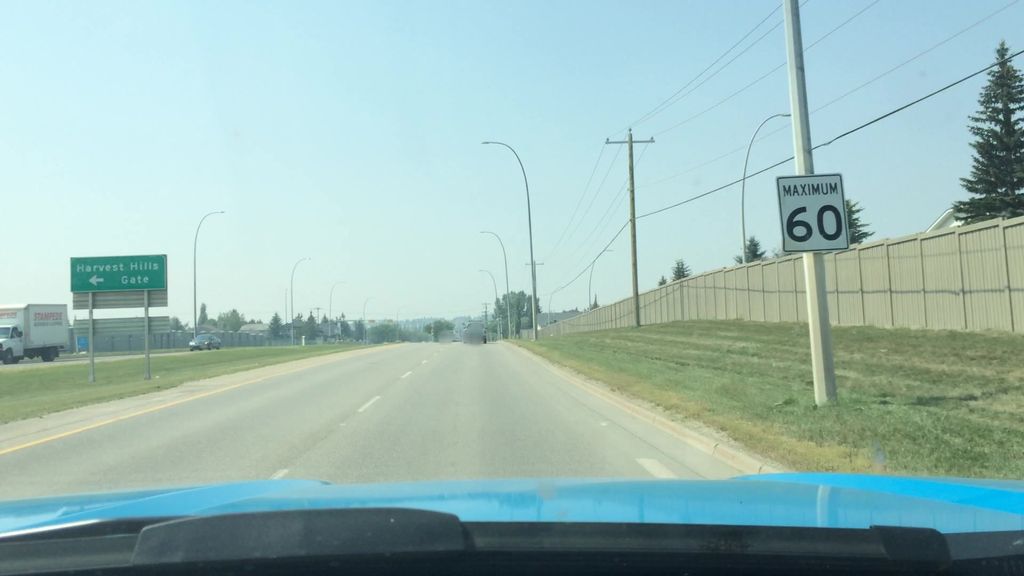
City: calgary